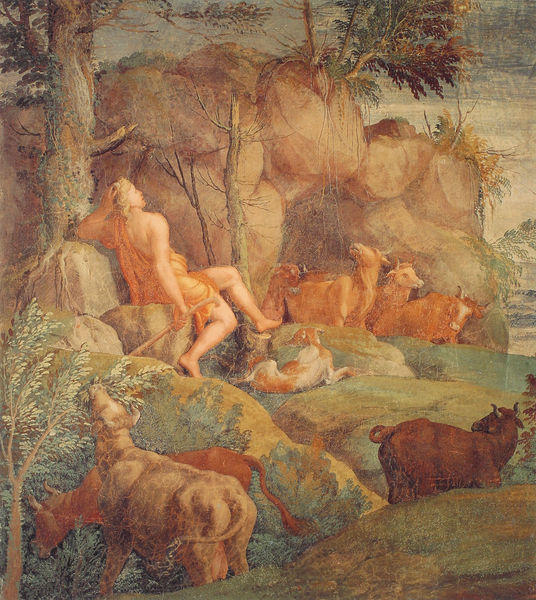
Titel: Mantua, Palazzo Ducale, Sala di Troia
Künstler: Giulio Romano
Standort: Mantua, Palazzo Ducale (EU - I - Lombardei)
Schlagwörter: baum, felsen, gemälde, mann, bäume, grün, sitzen, frau, orange, gras, hund, hunde, rot, wiese, steine, öl, kühe, weide, busch, gebüsch, stock, ruhen, süden, stab, berge, kuh, rind, pause, rast, stämme, warten, rinder, laubbaum, wurzeln, fressen, laubbäume, fresko, hörner, ochsen, hirte, hirtin, hirt, hütefrau